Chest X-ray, PA view. Patient: 56 years old, sex M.
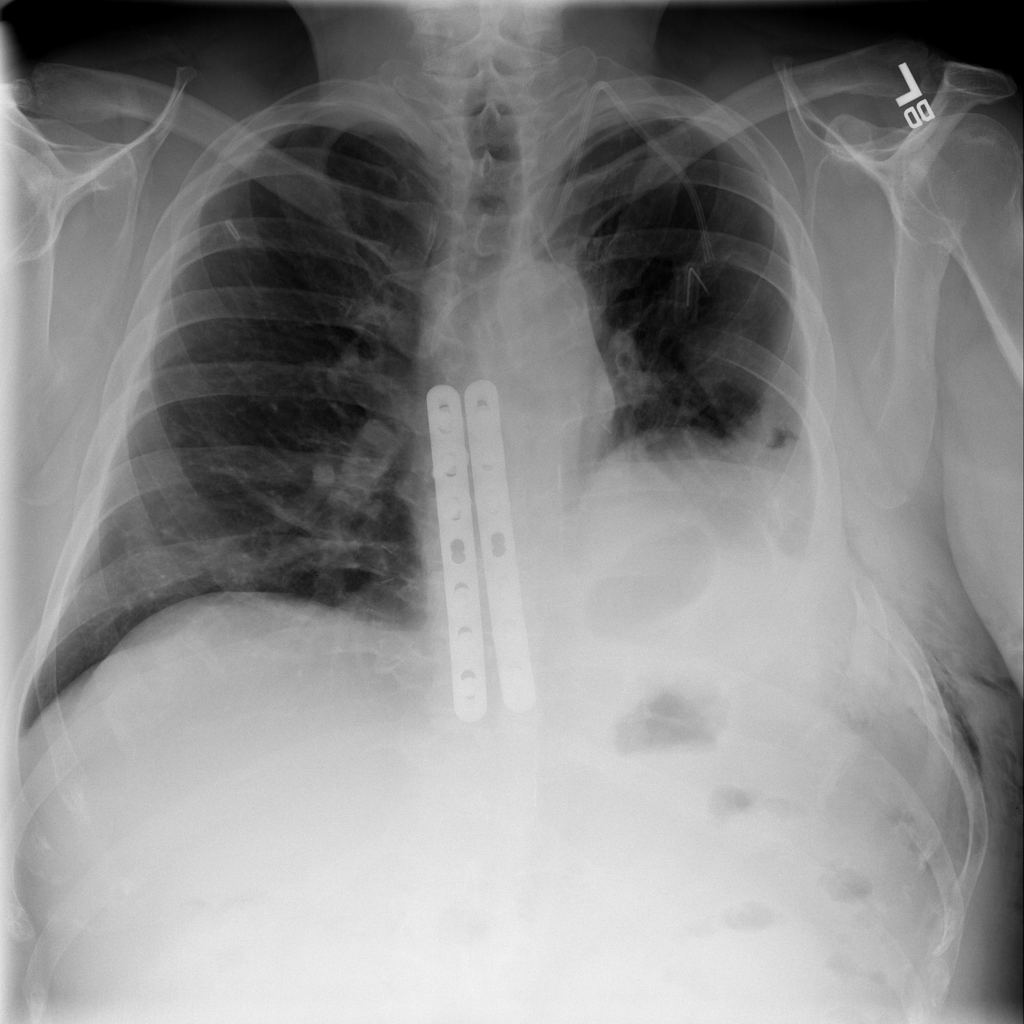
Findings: No Finding